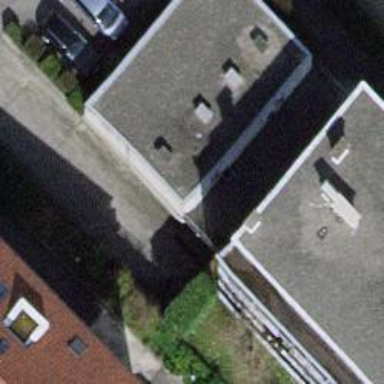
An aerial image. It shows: Parking entrance with concrete surface.